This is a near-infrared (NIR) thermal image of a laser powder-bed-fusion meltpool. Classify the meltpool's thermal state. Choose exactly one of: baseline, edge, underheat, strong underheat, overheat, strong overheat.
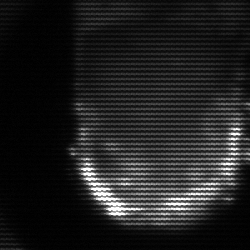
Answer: baseline